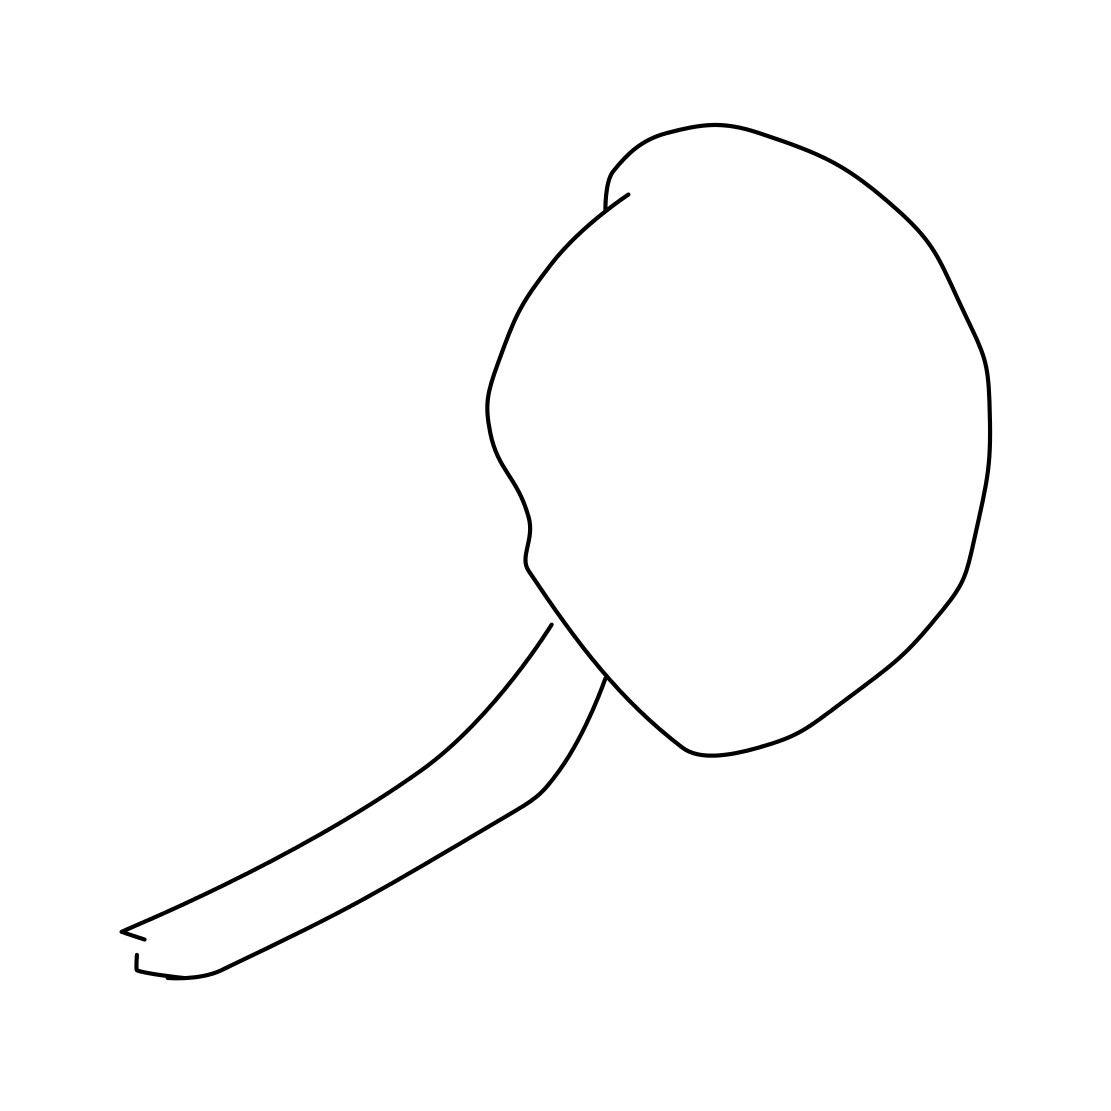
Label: frying-pan